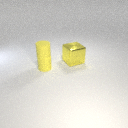
small yellow rubber cylinder below small yellow rubber cylinder